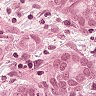
Metastatic tissue present: yes